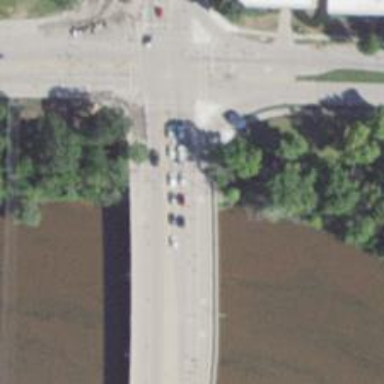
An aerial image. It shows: Trestle bridge over footway road.